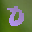
Label: 0